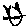
Label: cat